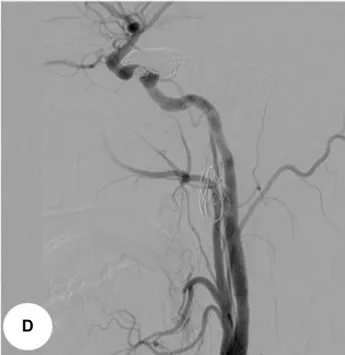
Postoperative images, Case 1. (D) Lateral view.
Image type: radiology (ct)